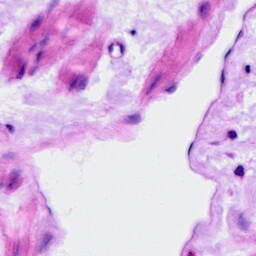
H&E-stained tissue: Ovarian